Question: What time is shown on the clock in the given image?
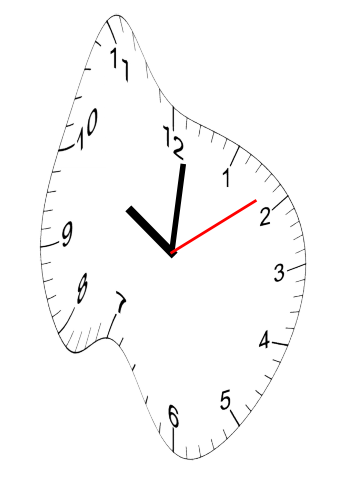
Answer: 10:01:09